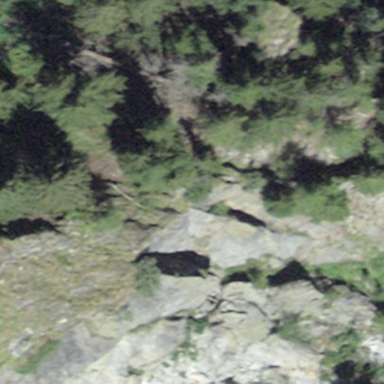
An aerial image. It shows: Landscape of bare rock.